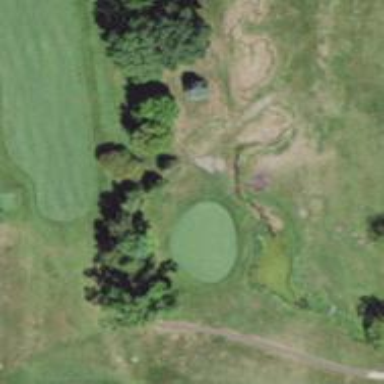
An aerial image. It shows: View of golf hole.